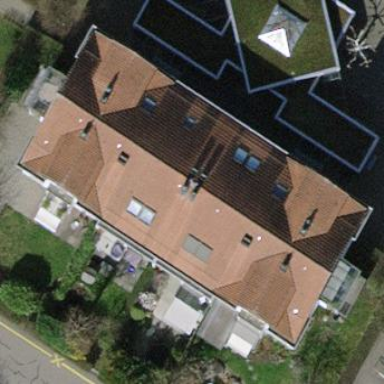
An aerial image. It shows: Terrace building.